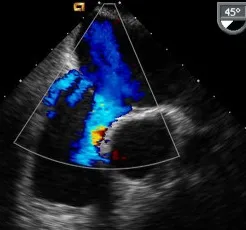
Aneurysmal atrial septal defect. (B) Color flow Doppler across the atrial septum demonstrates multiple fenestrations with three distinct jets seen crossing the septum.
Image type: radiology (ultrasound)